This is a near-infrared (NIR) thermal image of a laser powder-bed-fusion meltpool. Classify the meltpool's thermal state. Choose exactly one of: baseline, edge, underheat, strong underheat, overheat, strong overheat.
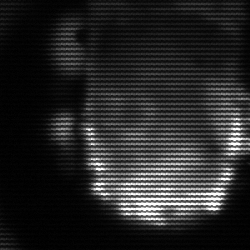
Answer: baseline